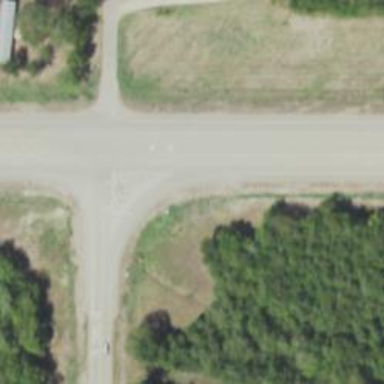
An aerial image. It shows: Secondary link road.